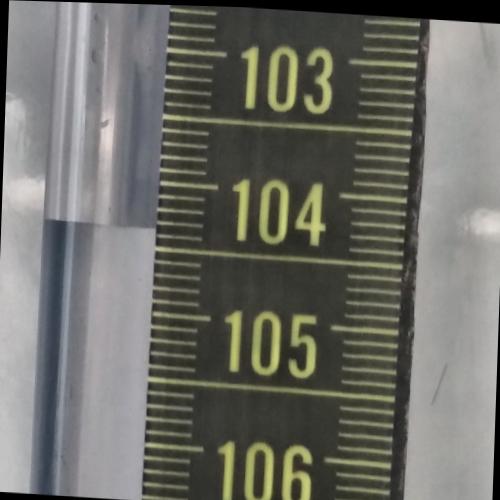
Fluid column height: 104.3 cm